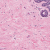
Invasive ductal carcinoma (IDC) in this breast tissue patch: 0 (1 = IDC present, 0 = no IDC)